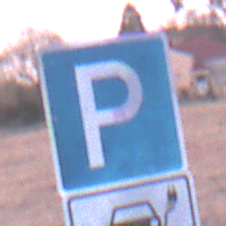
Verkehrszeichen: Parken
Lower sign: HinweisDurchSinnbild22
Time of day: SunriseSunset
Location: Outdoor (Nature)
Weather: Clear
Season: NotSpecified
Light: Natural